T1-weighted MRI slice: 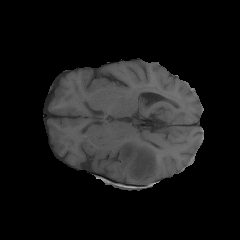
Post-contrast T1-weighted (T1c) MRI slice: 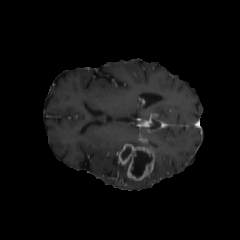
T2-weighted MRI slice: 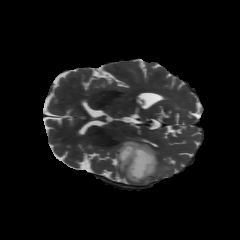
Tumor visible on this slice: yes